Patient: sex M, age 60
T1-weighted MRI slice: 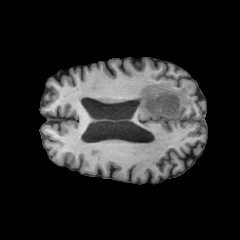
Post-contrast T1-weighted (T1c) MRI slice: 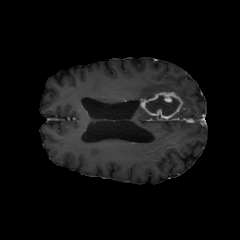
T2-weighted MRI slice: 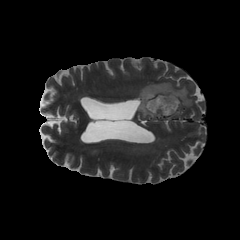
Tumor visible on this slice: yes
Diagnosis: Glioblastoma, IDH-wildtype
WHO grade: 4